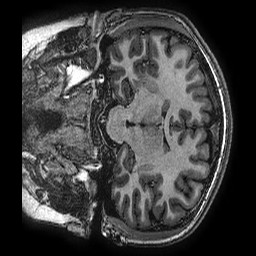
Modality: T1w
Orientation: coronal
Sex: female
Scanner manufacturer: ge
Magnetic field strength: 3 T
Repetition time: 0.00766 s
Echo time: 0.003476 s